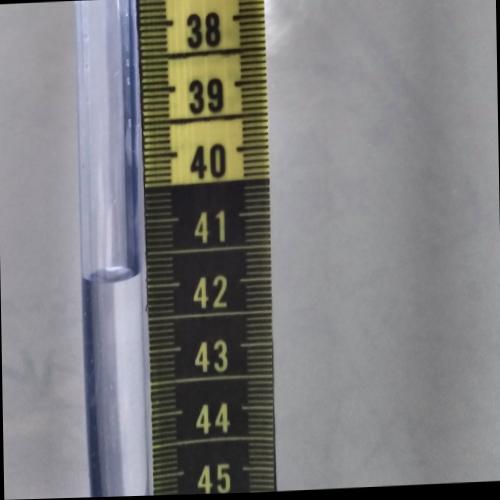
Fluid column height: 41.9 cm